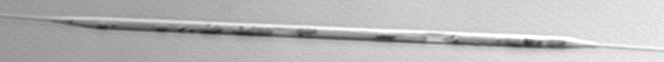
Label: Rhizosolenia